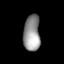
Tissue: lung
Cell type: Endothelial cells
Senescence score: 0.5539
Nuclear area (px): 585
Mean DAPI intensity: 149.277